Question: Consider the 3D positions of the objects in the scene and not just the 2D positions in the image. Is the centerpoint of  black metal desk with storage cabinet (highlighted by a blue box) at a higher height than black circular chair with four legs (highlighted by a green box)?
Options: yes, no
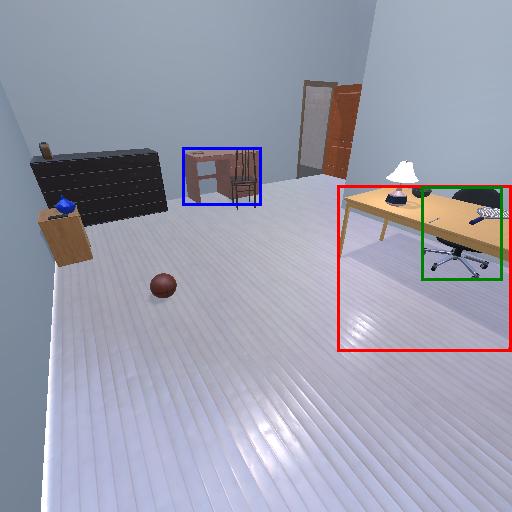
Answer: yes